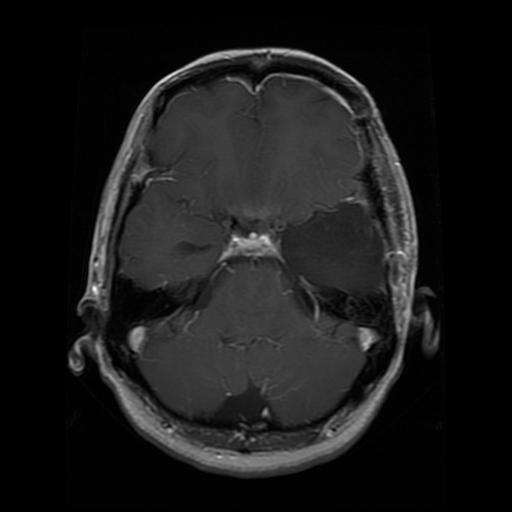
Label: glioma